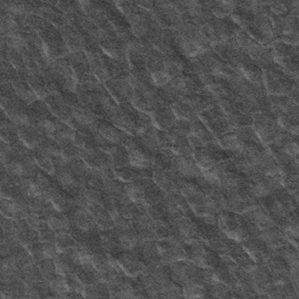
Label: frost